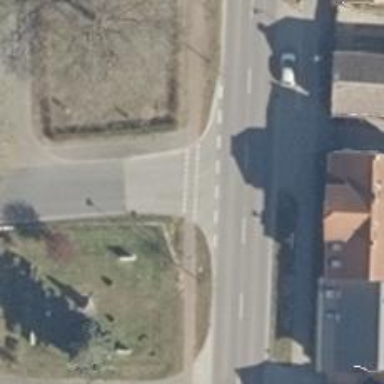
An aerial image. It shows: Residential road.